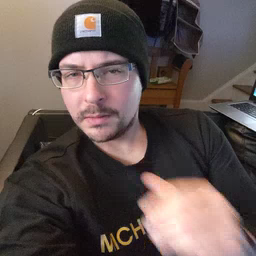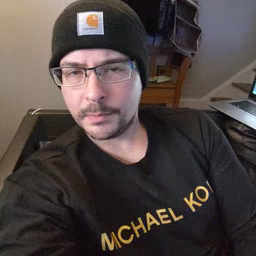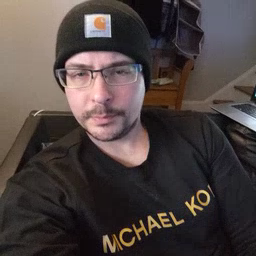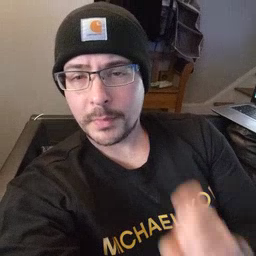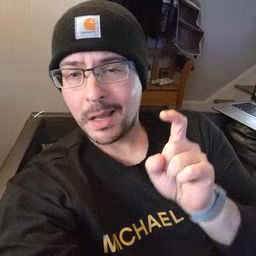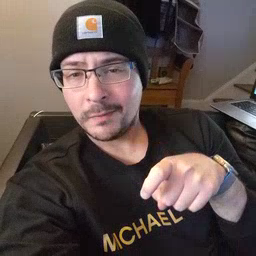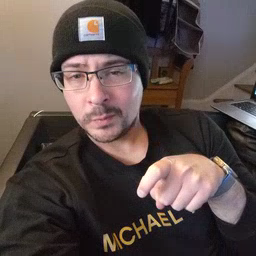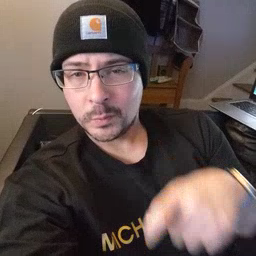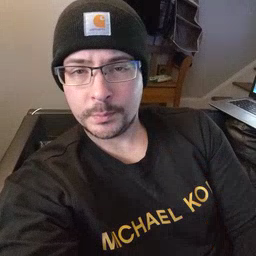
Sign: haveto